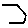
Label: hexagon